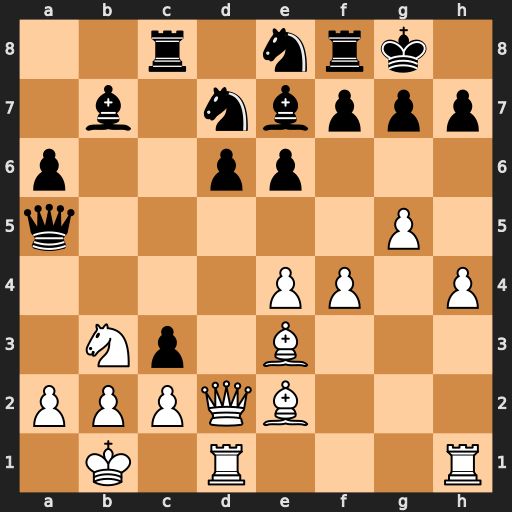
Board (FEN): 2r1nrk1/1b1nbppp/p2pp3/q5P1/4PP1P/1Np1B3/PPPQB3/1K1R3R
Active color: w
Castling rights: -
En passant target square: -
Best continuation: Nxa5 cxd2 Nxb7 Rc7 Na5